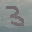
Label: 3